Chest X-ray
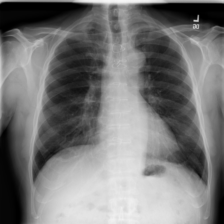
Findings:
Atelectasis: negative
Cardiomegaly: negative
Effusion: negative
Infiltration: negative
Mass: negative
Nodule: negative
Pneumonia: negative
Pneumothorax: negative
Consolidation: negative
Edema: negative
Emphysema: negative
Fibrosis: negative
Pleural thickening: negative
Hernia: negative